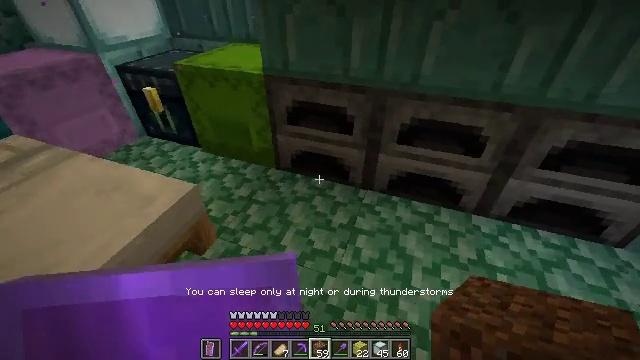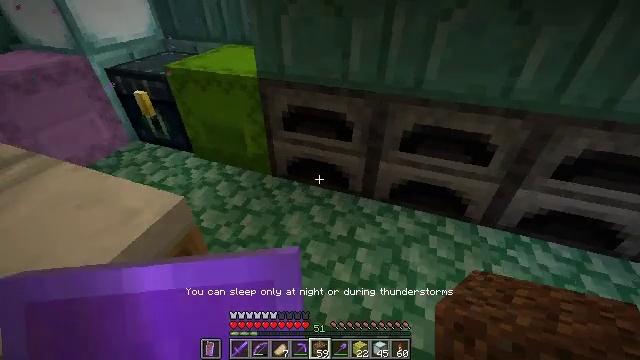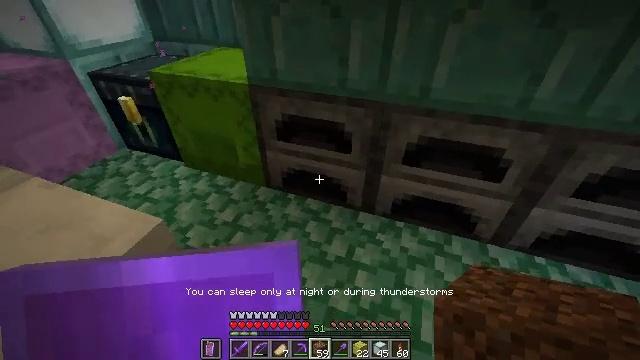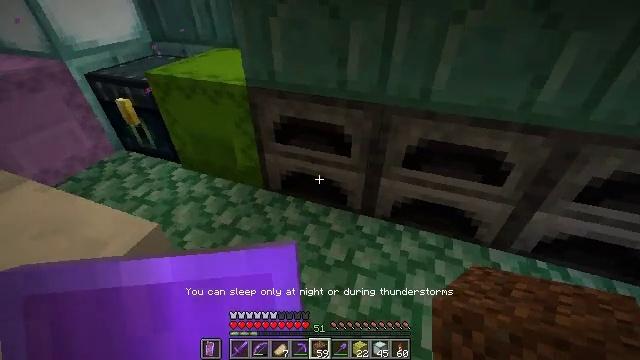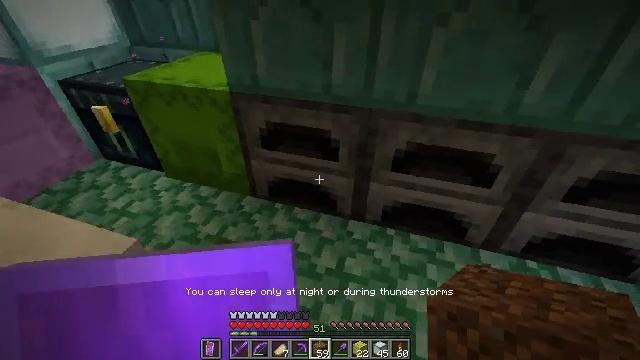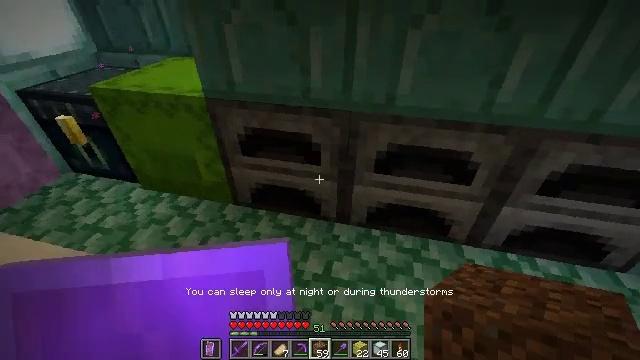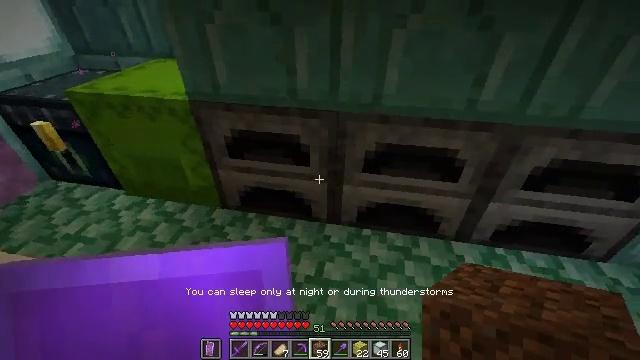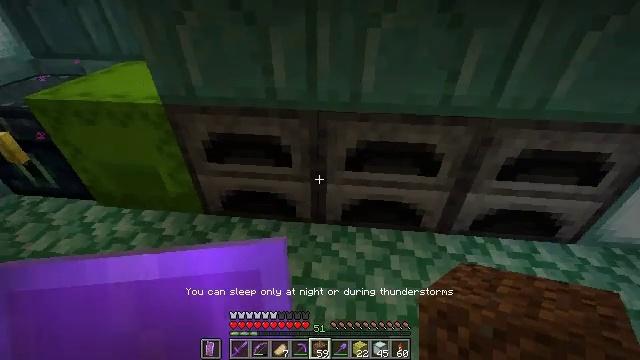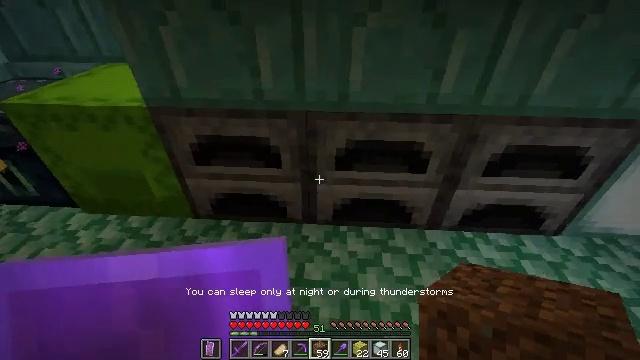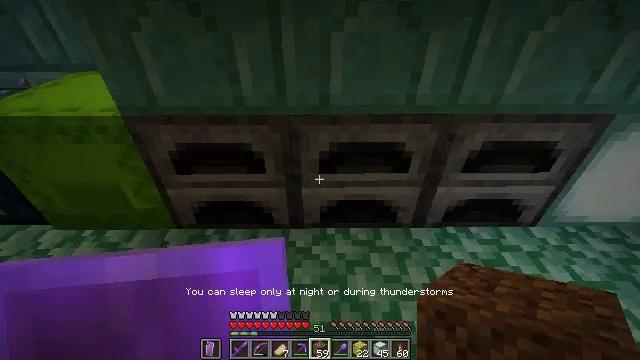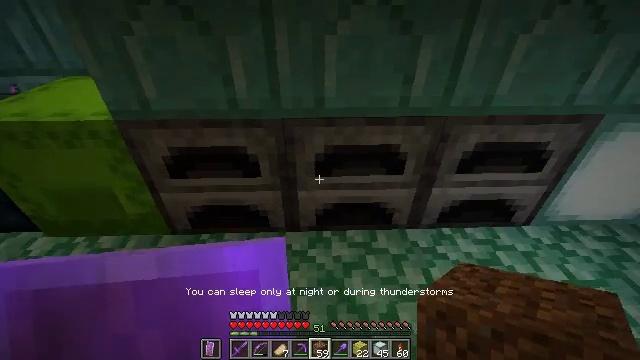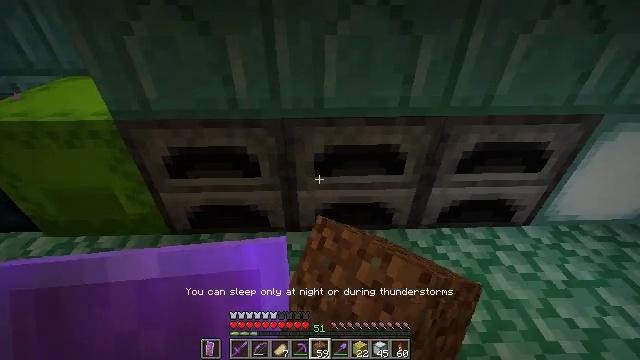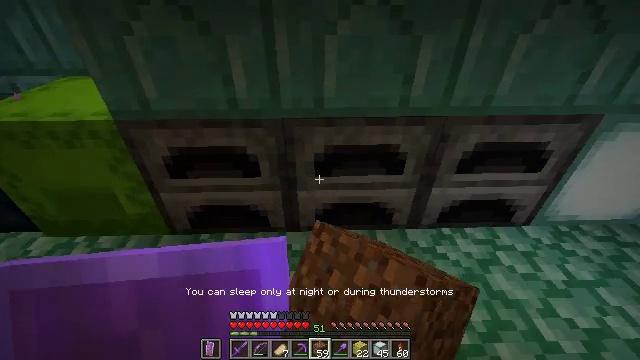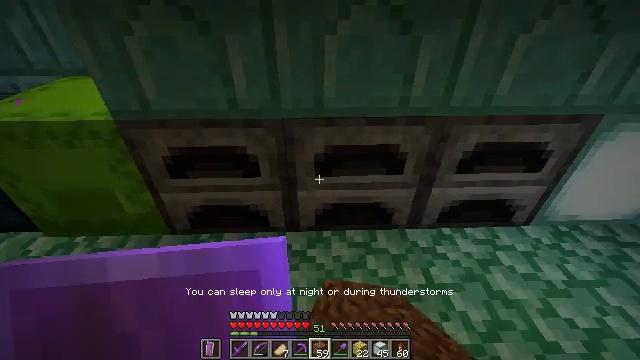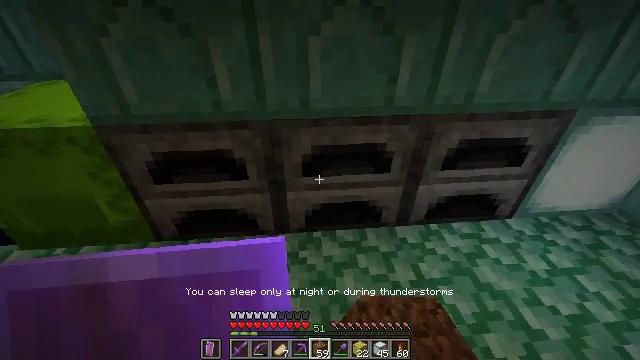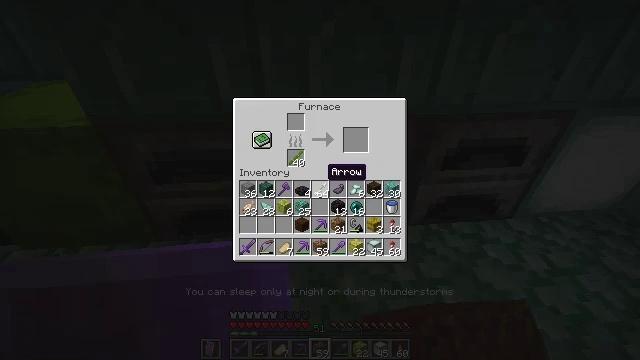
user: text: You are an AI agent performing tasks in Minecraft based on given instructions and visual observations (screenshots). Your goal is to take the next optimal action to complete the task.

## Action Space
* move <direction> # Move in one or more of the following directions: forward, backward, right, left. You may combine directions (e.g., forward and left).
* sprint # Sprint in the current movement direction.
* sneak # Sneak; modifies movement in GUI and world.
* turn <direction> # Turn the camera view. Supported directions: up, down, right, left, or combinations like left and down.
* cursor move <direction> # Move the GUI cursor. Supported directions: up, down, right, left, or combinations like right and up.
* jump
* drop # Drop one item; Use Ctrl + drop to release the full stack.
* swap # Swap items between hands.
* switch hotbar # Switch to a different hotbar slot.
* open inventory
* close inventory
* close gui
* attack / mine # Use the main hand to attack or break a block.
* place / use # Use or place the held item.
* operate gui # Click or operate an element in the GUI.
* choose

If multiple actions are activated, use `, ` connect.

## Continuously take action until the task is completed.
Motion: motion action
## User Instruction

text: craft item sponge
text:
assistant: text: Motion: move forward
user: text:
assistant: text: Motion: no_op
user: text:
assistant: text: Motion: no_op
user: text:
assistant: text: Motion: turn right
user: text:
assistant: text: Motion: turn right
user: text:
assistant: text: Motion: turn right
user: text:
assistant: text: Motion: turn right
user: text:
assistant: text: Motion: turn right
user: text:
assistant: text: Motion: turn right
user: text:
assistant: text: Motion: turn right, use / place
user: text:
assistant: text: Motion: use / place
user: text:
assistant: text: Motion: use / place
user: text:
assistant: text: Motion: use / place
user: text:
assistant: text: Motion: turn right
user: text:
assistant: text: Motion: no_op
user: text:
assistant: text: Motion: no_op
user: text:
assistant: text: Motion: no_op
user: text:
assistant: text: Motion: no_op
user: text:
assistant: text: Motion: no_op
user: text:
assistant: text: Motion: no_op
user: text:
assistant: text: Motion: no_op
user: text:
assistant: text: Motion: no_op
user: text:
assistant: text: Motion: no_op
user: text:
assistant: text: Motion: no_op
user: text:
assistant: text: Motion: turn right
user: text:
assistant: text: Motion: turn right
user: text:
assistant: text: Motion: no_op
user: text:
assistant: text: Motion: turn right and down
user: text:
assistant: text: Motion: no_op
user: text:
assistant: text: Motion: turn down